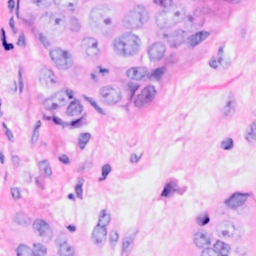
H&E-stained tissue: Breast